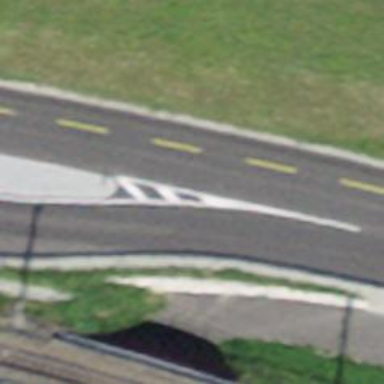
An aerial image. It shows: Asphalt road with primary highway designation. There is dedicated cycle lane on the left.